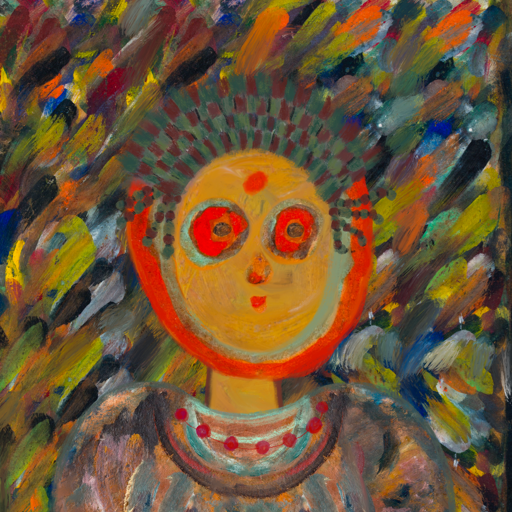
Background: An_Impression, Head And Neck Front: After_Raid, Face Front: Sisters, Bust: Boggyland, Hair Front: Sisters, Head Accessory: After_Raid_Crown, Second Necklace: Blank, Necklace: Irani_3, Baby: Blank